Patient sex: M
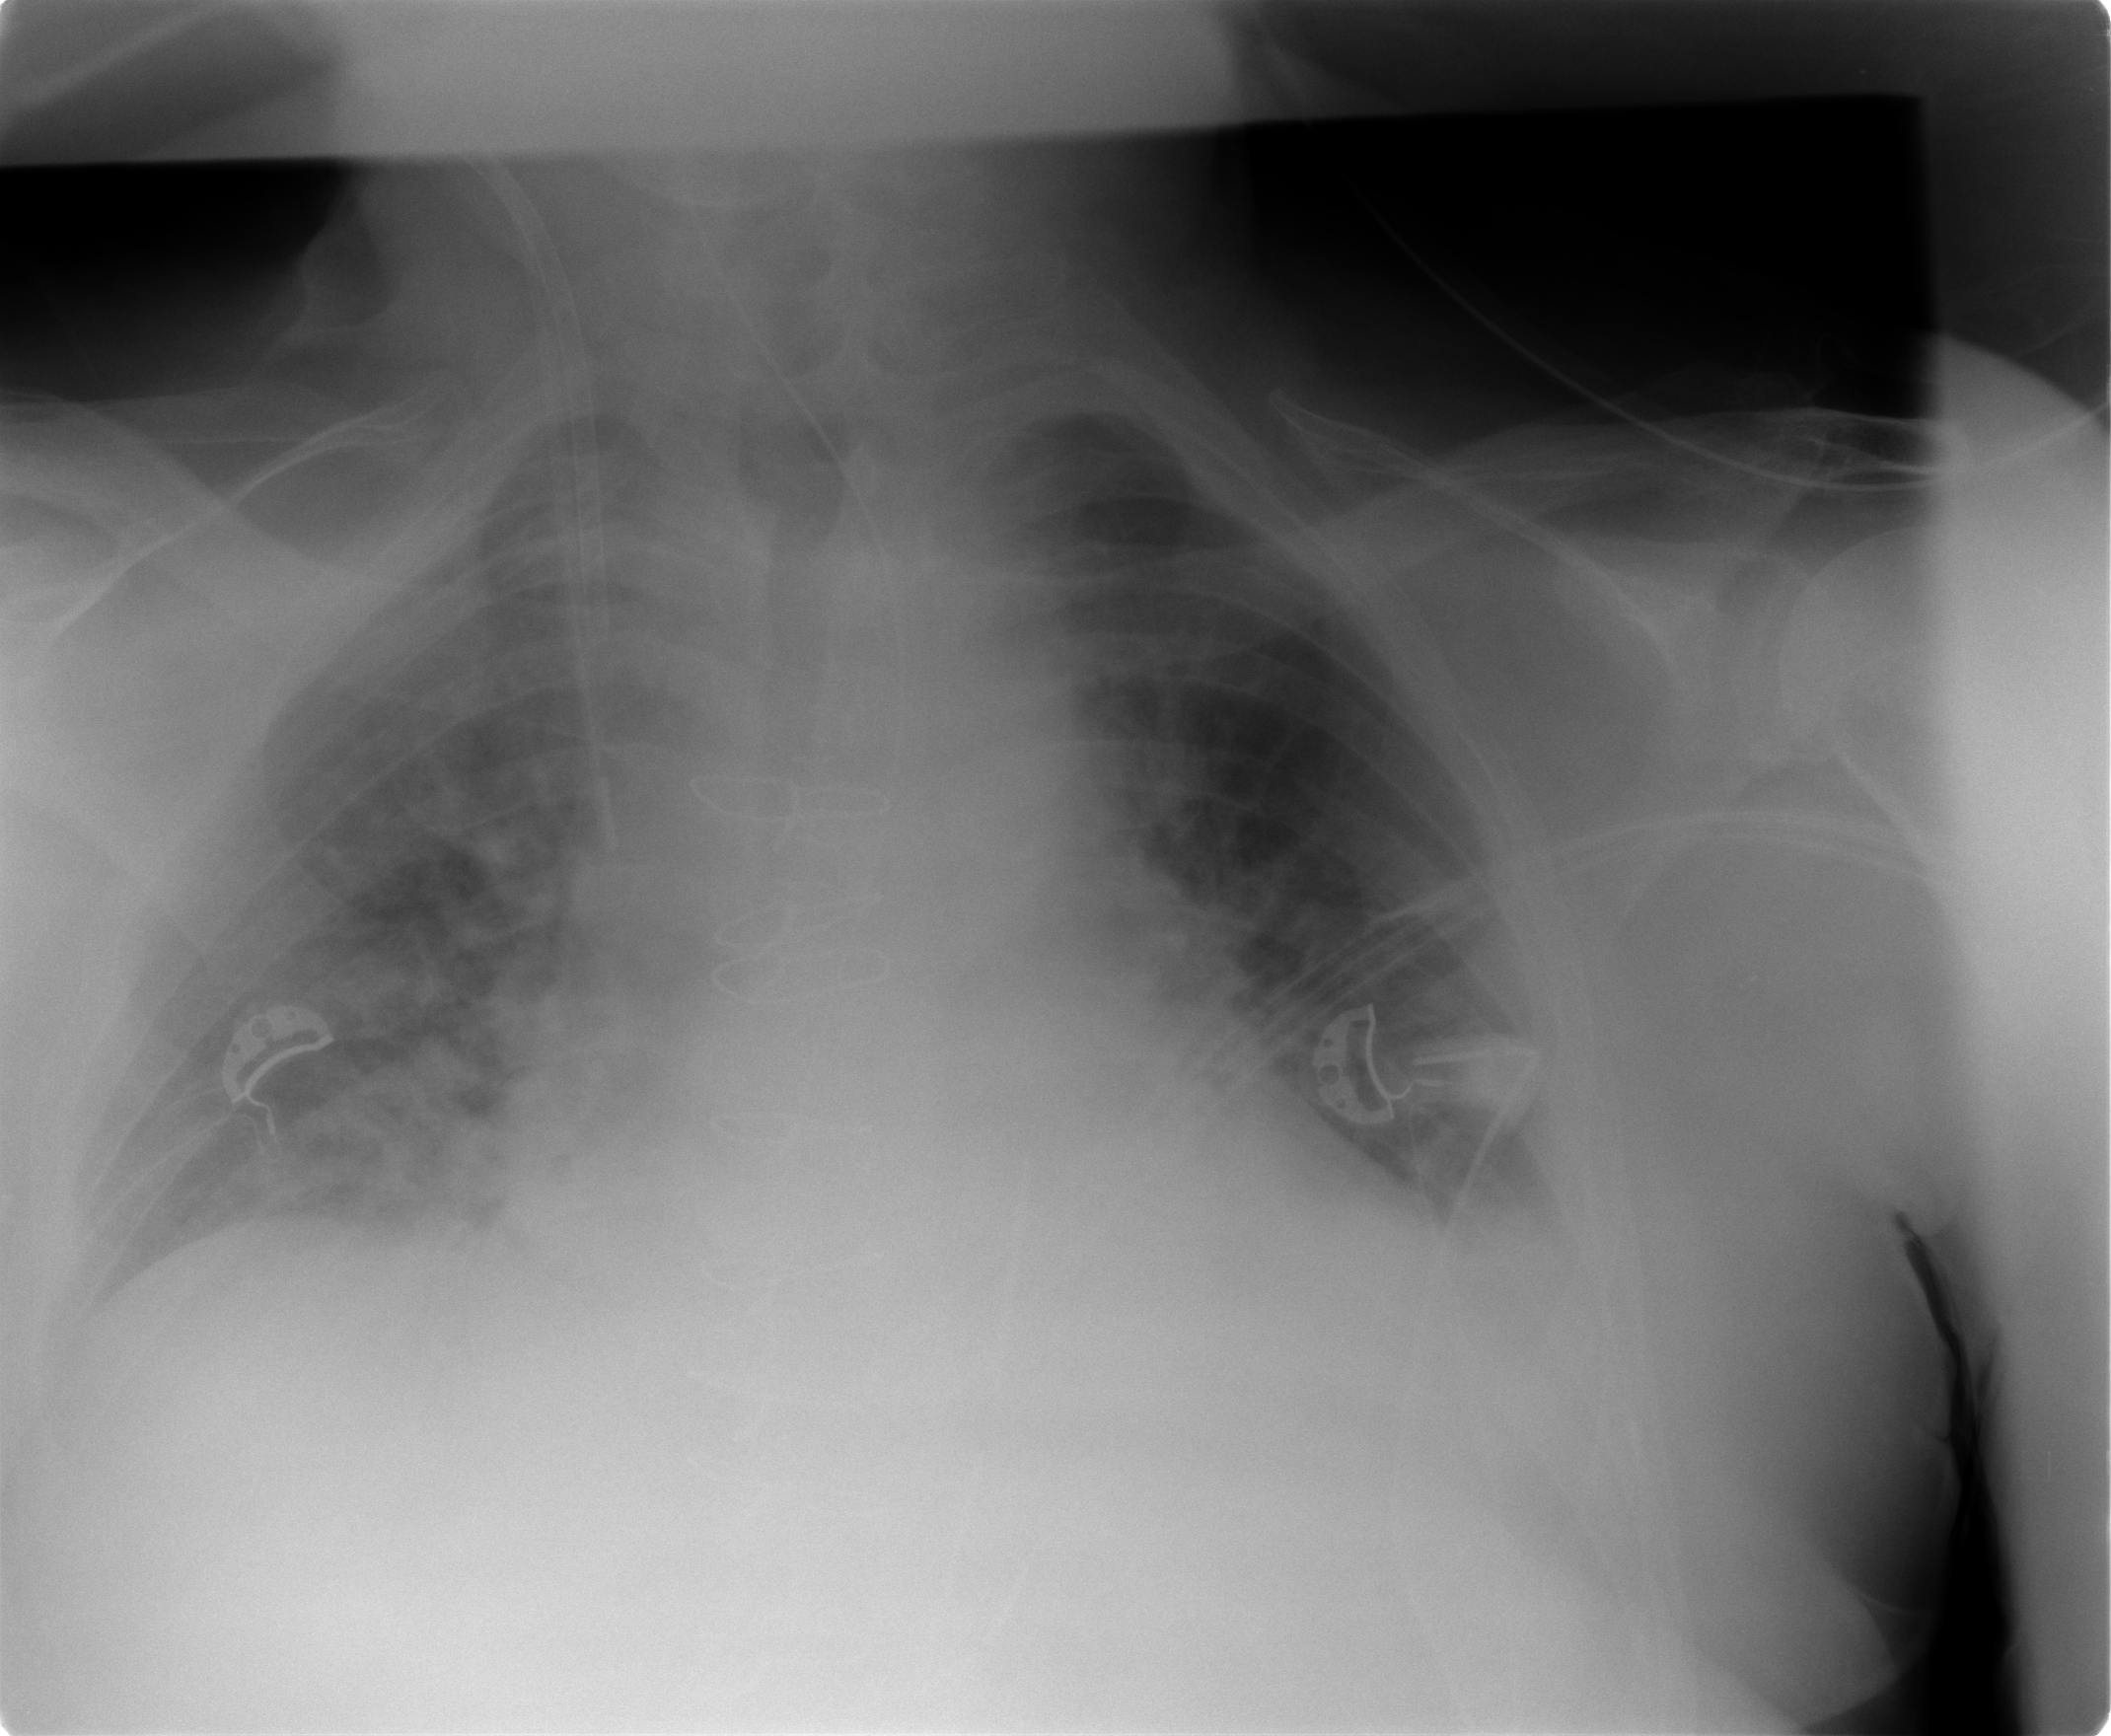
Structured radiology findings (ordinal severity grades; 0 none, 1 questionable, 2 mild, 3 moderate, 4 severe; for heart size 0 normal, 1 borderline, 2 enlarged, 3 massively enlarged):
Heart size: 2
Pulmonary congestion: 2
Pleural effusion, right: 1
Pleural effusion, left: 2
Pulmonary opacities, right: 3
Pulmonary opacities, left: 1
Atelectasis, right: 2
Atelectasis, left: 1